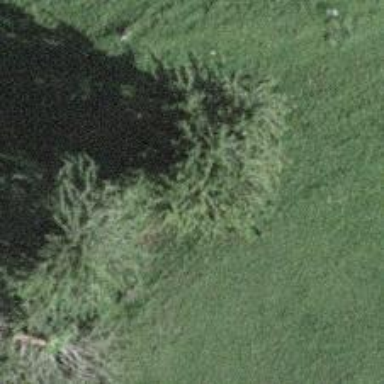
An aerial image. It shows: Evergreen needleleaved tree typically found in agricultural areas.